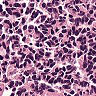
Metastatic tissue present: no